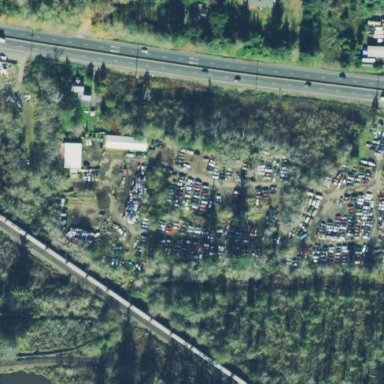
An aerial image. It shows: Industrial area designated as scrap yard.